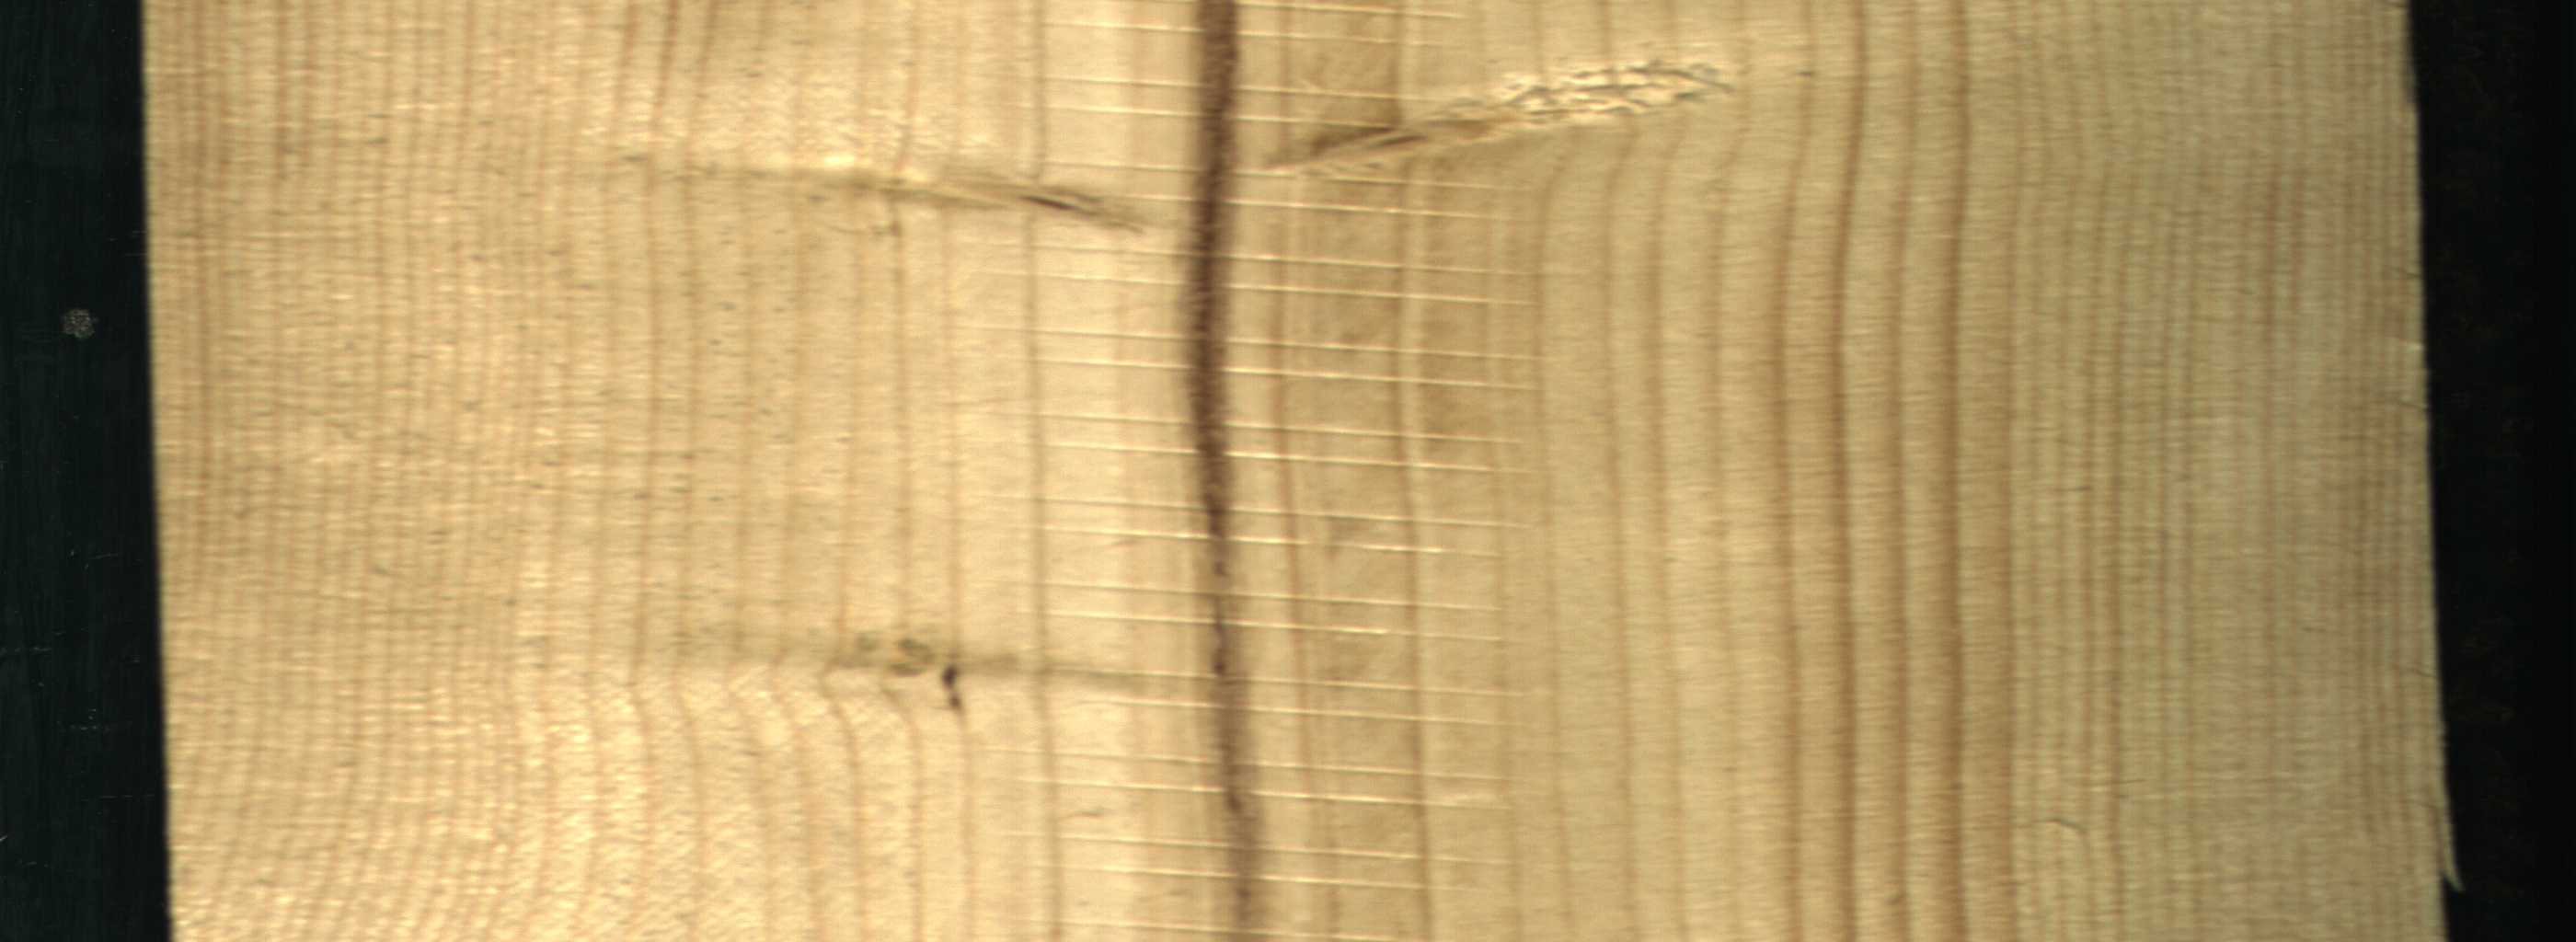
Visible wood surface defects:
Marrow
Live_Knot
Live_Knot